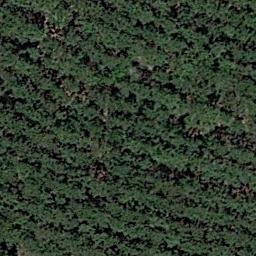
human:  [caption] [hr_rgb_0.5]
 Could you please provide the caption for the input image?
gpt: The forest is full of green trees .

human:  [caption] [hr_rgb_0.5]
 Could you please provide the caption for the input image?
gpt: Many neat rows of green trees are in the forest .

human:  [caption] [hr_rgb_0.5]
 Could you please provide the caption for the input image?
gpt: This is a dense forest .

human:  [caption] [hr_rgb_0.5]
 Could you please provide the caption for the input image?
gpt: The forest has a lot of green trees well-arranged in lines .

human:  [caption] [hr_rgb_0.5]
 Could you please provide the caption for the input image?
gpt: A dense forest with many rows of green trees .